Question: I have text in a column and want to break it into chunks based on words existing in the text.
Say this is my text in one record:
'''
Alice: Hello Bob: Hi Alice: Coffee? Bob: Tea,please
'''
I want to split this by all conversations Alice made and add it as a new attribute to the same records. Will look something like below.

Meaning all text associated with "Alice:" will be in one attribute and all text associated to "Bob:" will be in another attribute.
Can this be done in Rapidminer?
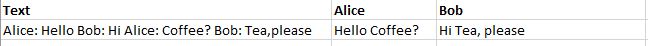
Answer: yes it can be done in RapidMiner. You can do this in many ways using, or not using, the Text Processing extension (i.e. using Cut Document, Tokenize, etc.). But if it's already in a column, I would just use Split with a RegEx expression like Alice.* and then Pivot:
'''
<?xml version="1.0" encoding="UTF-8"?><process version="8.0.000">
<context>
<input/>
<output/>
<macros/>
</context>
<operator activated="true" class="process" compatibility="8.0.000" expanded="true" name="Process">
<process expanded="true">
<operator activated="true" class="text:create_document" compatibility="7.5.000" expanded="true" height="68" name="Create Document" width="90" x="45" y="136">
<parameter key="text" value=" Alice: Hello Bob: Hi Alice: Coffee? Bob: Tea,please&#10; Alice: Awesome Bob: Thanks! Alice: How's life? Bob: not bad"/>
</operator>
<operator activated="true" class="text:documents_to_data" compatibility="7.5.000" expanded="true" height="82" name="Documents to Data" width="90" x="179" y="136">
<parameter key="text_attribute" value="text"/>
<parameter key="add_meta_information" value="false"/>
</operator>
<operator activated="true" class="split" compatibility="8.0.000" expanded="true" height="82" name="Split (3)" width="90" x="313" y="187">
<parameter key="attribute_filter_type" value="single"/>
<parameter key="attribute" value="text"/>
<parameter key="split_pattern" value="
"/>
</operator>
<operator activated="true" class="transpose" compatibility="8.0.000" expanded="true" height="82" name="Transpose (3)" width="90" x="447" y="187"/>
<operator activated="true" class="rename" compatibility="8.0.000" expanded="true" height="82" name="Rename (2)" width="90" x="581" y="187">
<parameter key="old_name" value="att_1"/>
<parameter key="new_name" value="text"/>
<list key="rename_additional_attributes"/>
</operator>
<operator activated="true" class="split" compatibility="8.0.000" expanded="true" height="82" name="Split" width="90" x="246" y="34">
<parameter key="attribute_filter_type" value="single"/>
<parameter key="attribute" value="text"/>
<parameter key="split_pattern" value="\s(?=[A-Za-z]+:)"/>
</operator>
<operator activated="true" class="transpose" compatibility="8.0.000" expanded="true" height="82" name="Transpose" width="90" x="380" y="34"/>
<operator activated="true" class="de_pivot" compatibility="8.0.000" expanded="true" height="82" name="De-Pivot" width="90" x="514" y="34">
<list key="attribute_name">
<parameter key="bar" value="text.*"/>
</list>
<parameter key="index_attribute" value="foo"/>
</operator>
<operator activated="true" class="split" compatibility="8.0.000" expanded="true" height="82" name="Split (2)" width="90" x="648" y="34">
<parameter key="attribute_filter_type" value="single"/>
<parameter key="attribute" value="bar"/>
<parameter key="split_pattern" value="[:]\s"/>
</operator>
<operator activated="true" class="trim" compatibility="8.0.000" expanded="true" height="82" name="Trim" width="90" x="782" y="34"/>
<operator activated="true" class="select_attributes" compatibility="8.0.000" expanded="true" height="82" name="Select Attributes (2)" width="90" x="916" y="34">
<parameter key="attribute_filter_type" value="regular_expression"/>
<parameter key="regular_expression" value="bar.*"/>
</operator>
<operator activated="true" class="filter_examples" compatibility="8.0.000" expanded="true" height="103" name="Filter Examples" width="90" x="1050" y="34">
<list key="filters_list">
<parameter key="filters_entry_key" value="bar_1.is_not_missing."/>
</list>
</operator>
<operator activated="true" class="aggregate" compatibility="8.0.000" expanded="true" height="82" name="Aggregate (2)" width="90" x="1184" y="34">
<parameter key="use_default_aggregation" value="true"/>
<parameter key="attribute" value="bar_2"/>
<parameter key="default_aggregation_function" value="concatenation"/>
<list key="aggregation_attributes">
<parameter key="bar_2" value="concatenation"/>
</list>
<parameter key="group_by_attributes" value="bar_1"/>
</operator>
<operator activated="true" class="transpose" compatibility="8.0.000" expanded="true" height="82" name="Transpose (2)" width="90" x="1318" y="34"/>
<operator activated="true" class="rename_by_example_values" compatibility="8.0.000" expanded="true" height="82" name="Rename by Example Values" width="90" x="1452" y="34"/>
<operator activated="true" class="filter_example_range" compatibility="8.0.000" expanded="true" height="82" name="Filter Example Range" width="90" x="1586" y="34">
<parameter key="first_example" value="1"/>
<parameter key="last_example" value="1"/>
</operator>
<operator activated="true" class="select_attributes" compatibility="8.0.000" expanded="true" height="82" name="Select Attributes" width="90" x="1787" y="34">
<parameter key="attribute_filter_type" value="single"/>
<parameter key="attribute" value="bar_1"/>
<parameter key="invert_selection" value="true"/>
<parameter key="include_special_attributes" value="true"/>
</operator>
<operator activated="true" class="replace" compatibility="8.0.000" expanded="true" height="82" name="Replace" width="90" x="1921" y="34">
<parameter key="replace_what" value="[|]"/>
<parameter key="replace_by" value=" "/>
</operator>
<connect from_op="Create Document" from_port="output" to_op="Documents to Data" to_port="documents 1"/>
<connect from_op="Documents to Data" from_port="example set" to_op="Split (3)" to_port="example set input"/>
<connect from_op="Split (3)" from_port="example set output" to_op="Transpose (3)" to_port="example set input"/>
<connect from_op="Transpose (3)" from_port="example set output" to_op="Rename (2)" to_port="example set input"/>
<connect from_op="Rename (2)" from_port="example set output" to_op="Split" to_port="example set input"/>
<connect from_op="Split" from_port="example set output" to_op="Transpose" to_port="example set input"/>
<connect from_op="Transpose" from_port="example set output" to_op="De-Pivot" to_port="example set input"/>
<connect from_op="De-Pivot" from_port="example set output" to_op="Split (2)" to_port="example set input"/>
<connect from_op="Split (2)" from_port="example set output" to_op="Trim" to_port="example set input"/>
<connect from_op="Trim" from_port="example set output" to_op="Select Attributes (2)" to_port="example set input"/>
<connect from_op="Select Attributes (2)" from_port="example set output" to_op="Filter Examples" to_port="example set input"/>
<connect from_op="Filter Examples" from_port="example set output" to_op="Aggregate (2)" to_port="example set input"/>
<connect from_op="Aggregate (2)" from_port="example set output" to_op="Transpose (2)" to_port="example set input"/>
<connect from_op="Transpose (2)" from_port="example set output" to_op="Rename by Example Values" to_port="example set input"/>
<connect from_op="Rename by Example Values" from_port="example set output" to_op="Filter Example Range" to_port="example set input"/>
<connect from_op="Filter Example Range" from_port="example set output" to_op="Select Attributes" to_port="example set input"/>
<connect from_op="Select Attributes" from_port="example set output" to_op="Replace" to_port="example set input"/>
<connect from_op="Replace" from_port="example set output" to_port="result 1"/>
<portSpacing port="source_input 1" spacing="0"/>
<portSpacing port="sink_result 1" spacing="0"/>
<portSpacing port="sink_result 2" spacing="0"/>
</process>
</operator>
</process>
'''